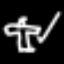
Label: angel